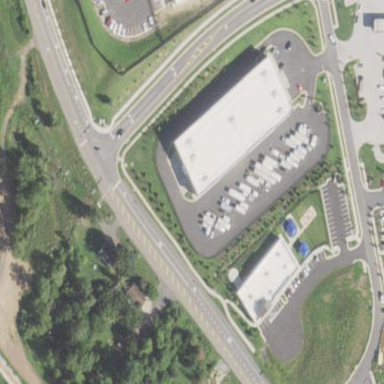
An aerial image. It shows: Warehouse building offering storage rental services.